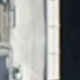
Vehicle type: Car